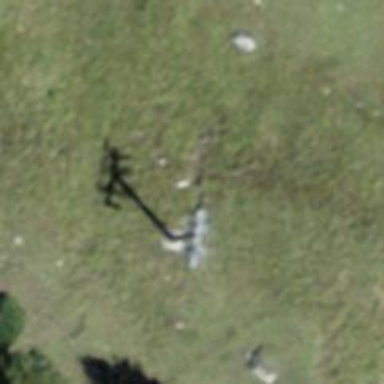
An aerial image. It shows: Pylon used for aerialway.